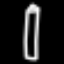
Label: pencil